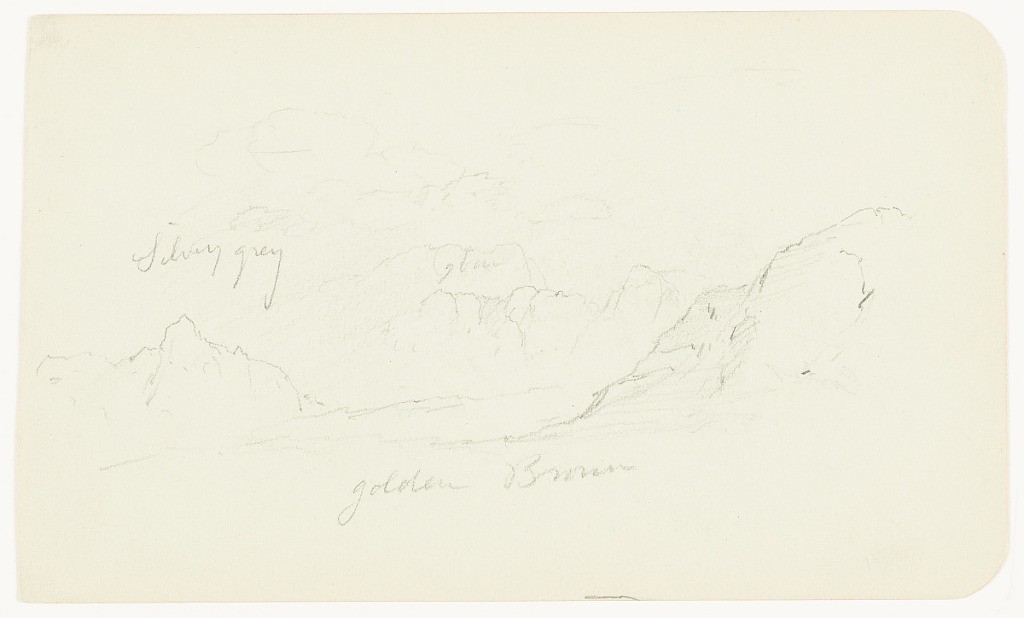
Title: Mountains in Mexico
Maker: Frederic Edwin Church, American, 1826–1900
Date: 1883–1884
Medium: Graphite on light green wove paper; verso: graphite
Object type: Drawing
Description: Landscape sketch showing a view of rugged mountains in Mexico. Two craggy ridges at left and right frame a valley at center, as well as a view of distant, rocky mountains beneath faint clouds in the background at center.

Verso: Figure and architecture sketches from Mexico showing: at upper left, a seated man wearing a brimmed hat and viewed from behind; a child speaking to seemingly the same man at center left; at center and center left, two profile sketches of a man's head with shaggy hair; at upper center, a tiny sketch of a church, while a larger sketch of a similar church with a square belltower is visible at right, and oriented to the right.